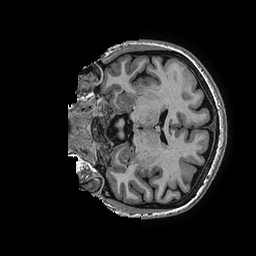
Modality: T1w
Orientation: coronal
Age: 41
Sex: female
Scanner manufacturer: ge
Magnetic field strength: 3 T
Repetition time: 0.006952 s
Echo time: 0.00292 s